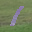
Label: 1